Question: I am looking to create a similar tunnel effect in COCOS2D (iOS). Could anyone suggest any pointers?

<URL>
<URL>
Till now I have tried with several ring shape sprites with decreasing scale and positioned center to a same point and keeping Z decreasing as well for each smaller sprite.
With that, animating it with CCScaleTo and changing the size to 2.0 with animation duration but it does not come anyway near to the tunnel effect shown in the reference.
Thanks,
sam
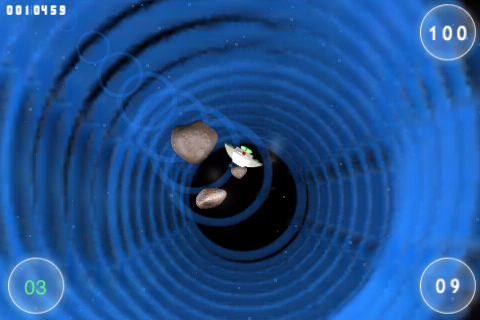
Answer: I found the implementation description from the author of this effect: